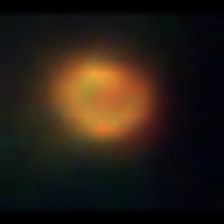
Taxon: NanoPlankton
Group: Other